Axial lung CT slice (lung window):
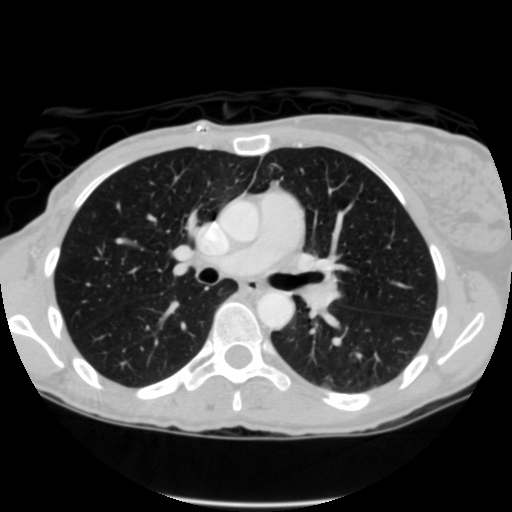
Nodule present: no